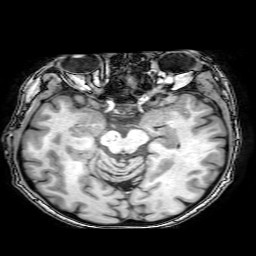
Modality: T1w
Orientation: coronal
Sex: female
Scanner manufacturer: philips
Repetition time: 0.008135 s
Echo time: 0.00373 s